Interaction volume radius: 5 \u00c5
Interaction volume height: 10 \u00c5
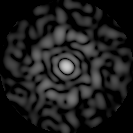
Disorder parameter: 0.839